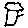
Label: tree